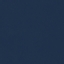
Land use / land cover: SeaLake